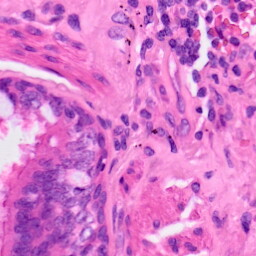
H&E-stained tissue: Lung